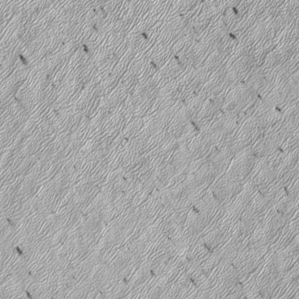
Label: frost